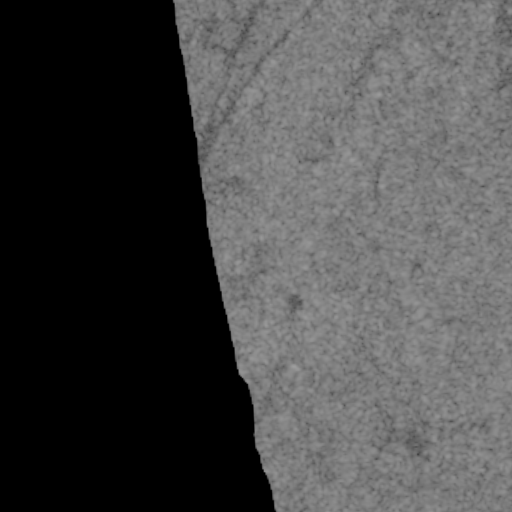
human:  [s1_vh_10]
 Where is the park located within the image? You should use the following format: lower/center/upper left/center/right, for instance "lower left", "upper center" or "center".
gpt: The park is located in the lower left of the image.
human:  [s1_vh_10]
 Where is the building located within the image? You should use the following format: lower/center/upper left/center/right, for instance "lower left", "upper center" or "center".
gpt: The building is located in the upper center of the image.
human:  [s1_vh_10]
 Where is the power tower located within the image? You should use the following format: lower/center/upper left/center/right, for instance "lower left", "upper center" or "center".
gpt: There is no power tower in the image.

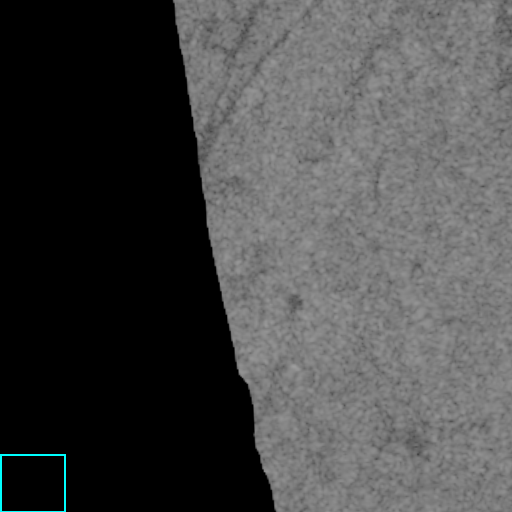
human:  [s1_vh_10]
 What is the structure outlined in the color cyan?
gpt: The structure outlined in cyan is a park.
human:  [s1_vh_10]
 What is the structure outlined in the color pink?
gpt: There is no pink outline.